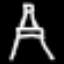
Label: The Eiffel Tower